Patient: sex M, age 31
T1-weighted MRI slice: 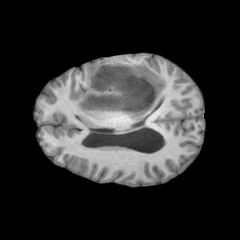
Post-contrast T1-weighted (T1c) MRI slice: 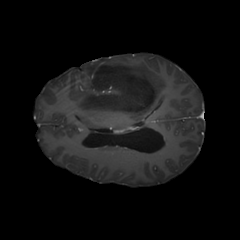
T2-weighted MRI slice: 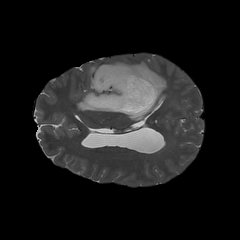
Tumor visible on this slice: yes
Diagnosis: Astrocytoma, IDH-mutant
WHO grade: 3